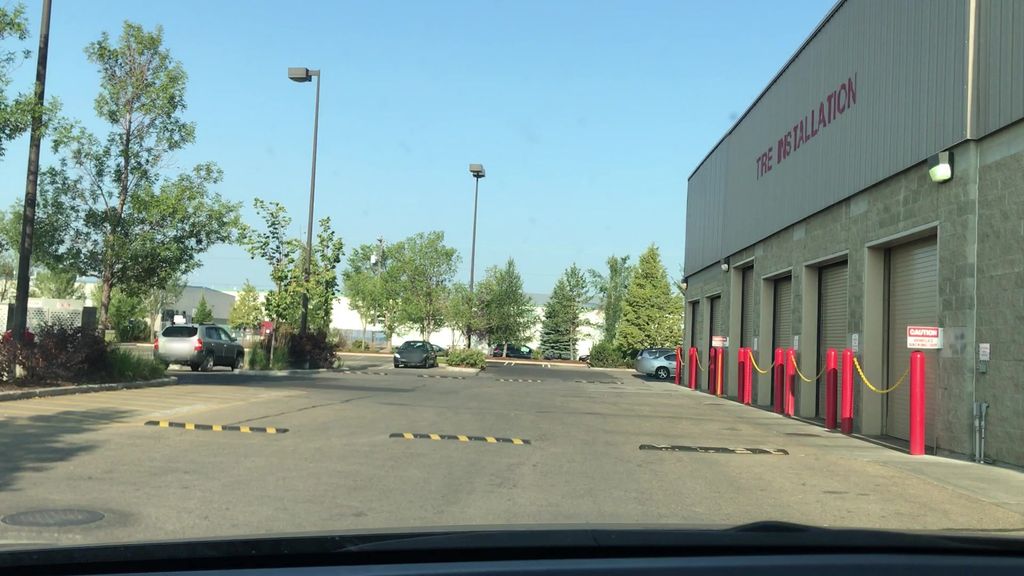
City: edmonton